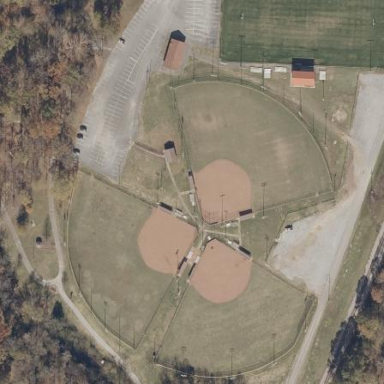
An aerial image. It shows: Baseball pitch for leisure and sports activities.